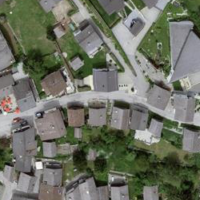
EUNIS habitat code: 54
Species observed at this site:
Eresus kollari